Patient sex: M
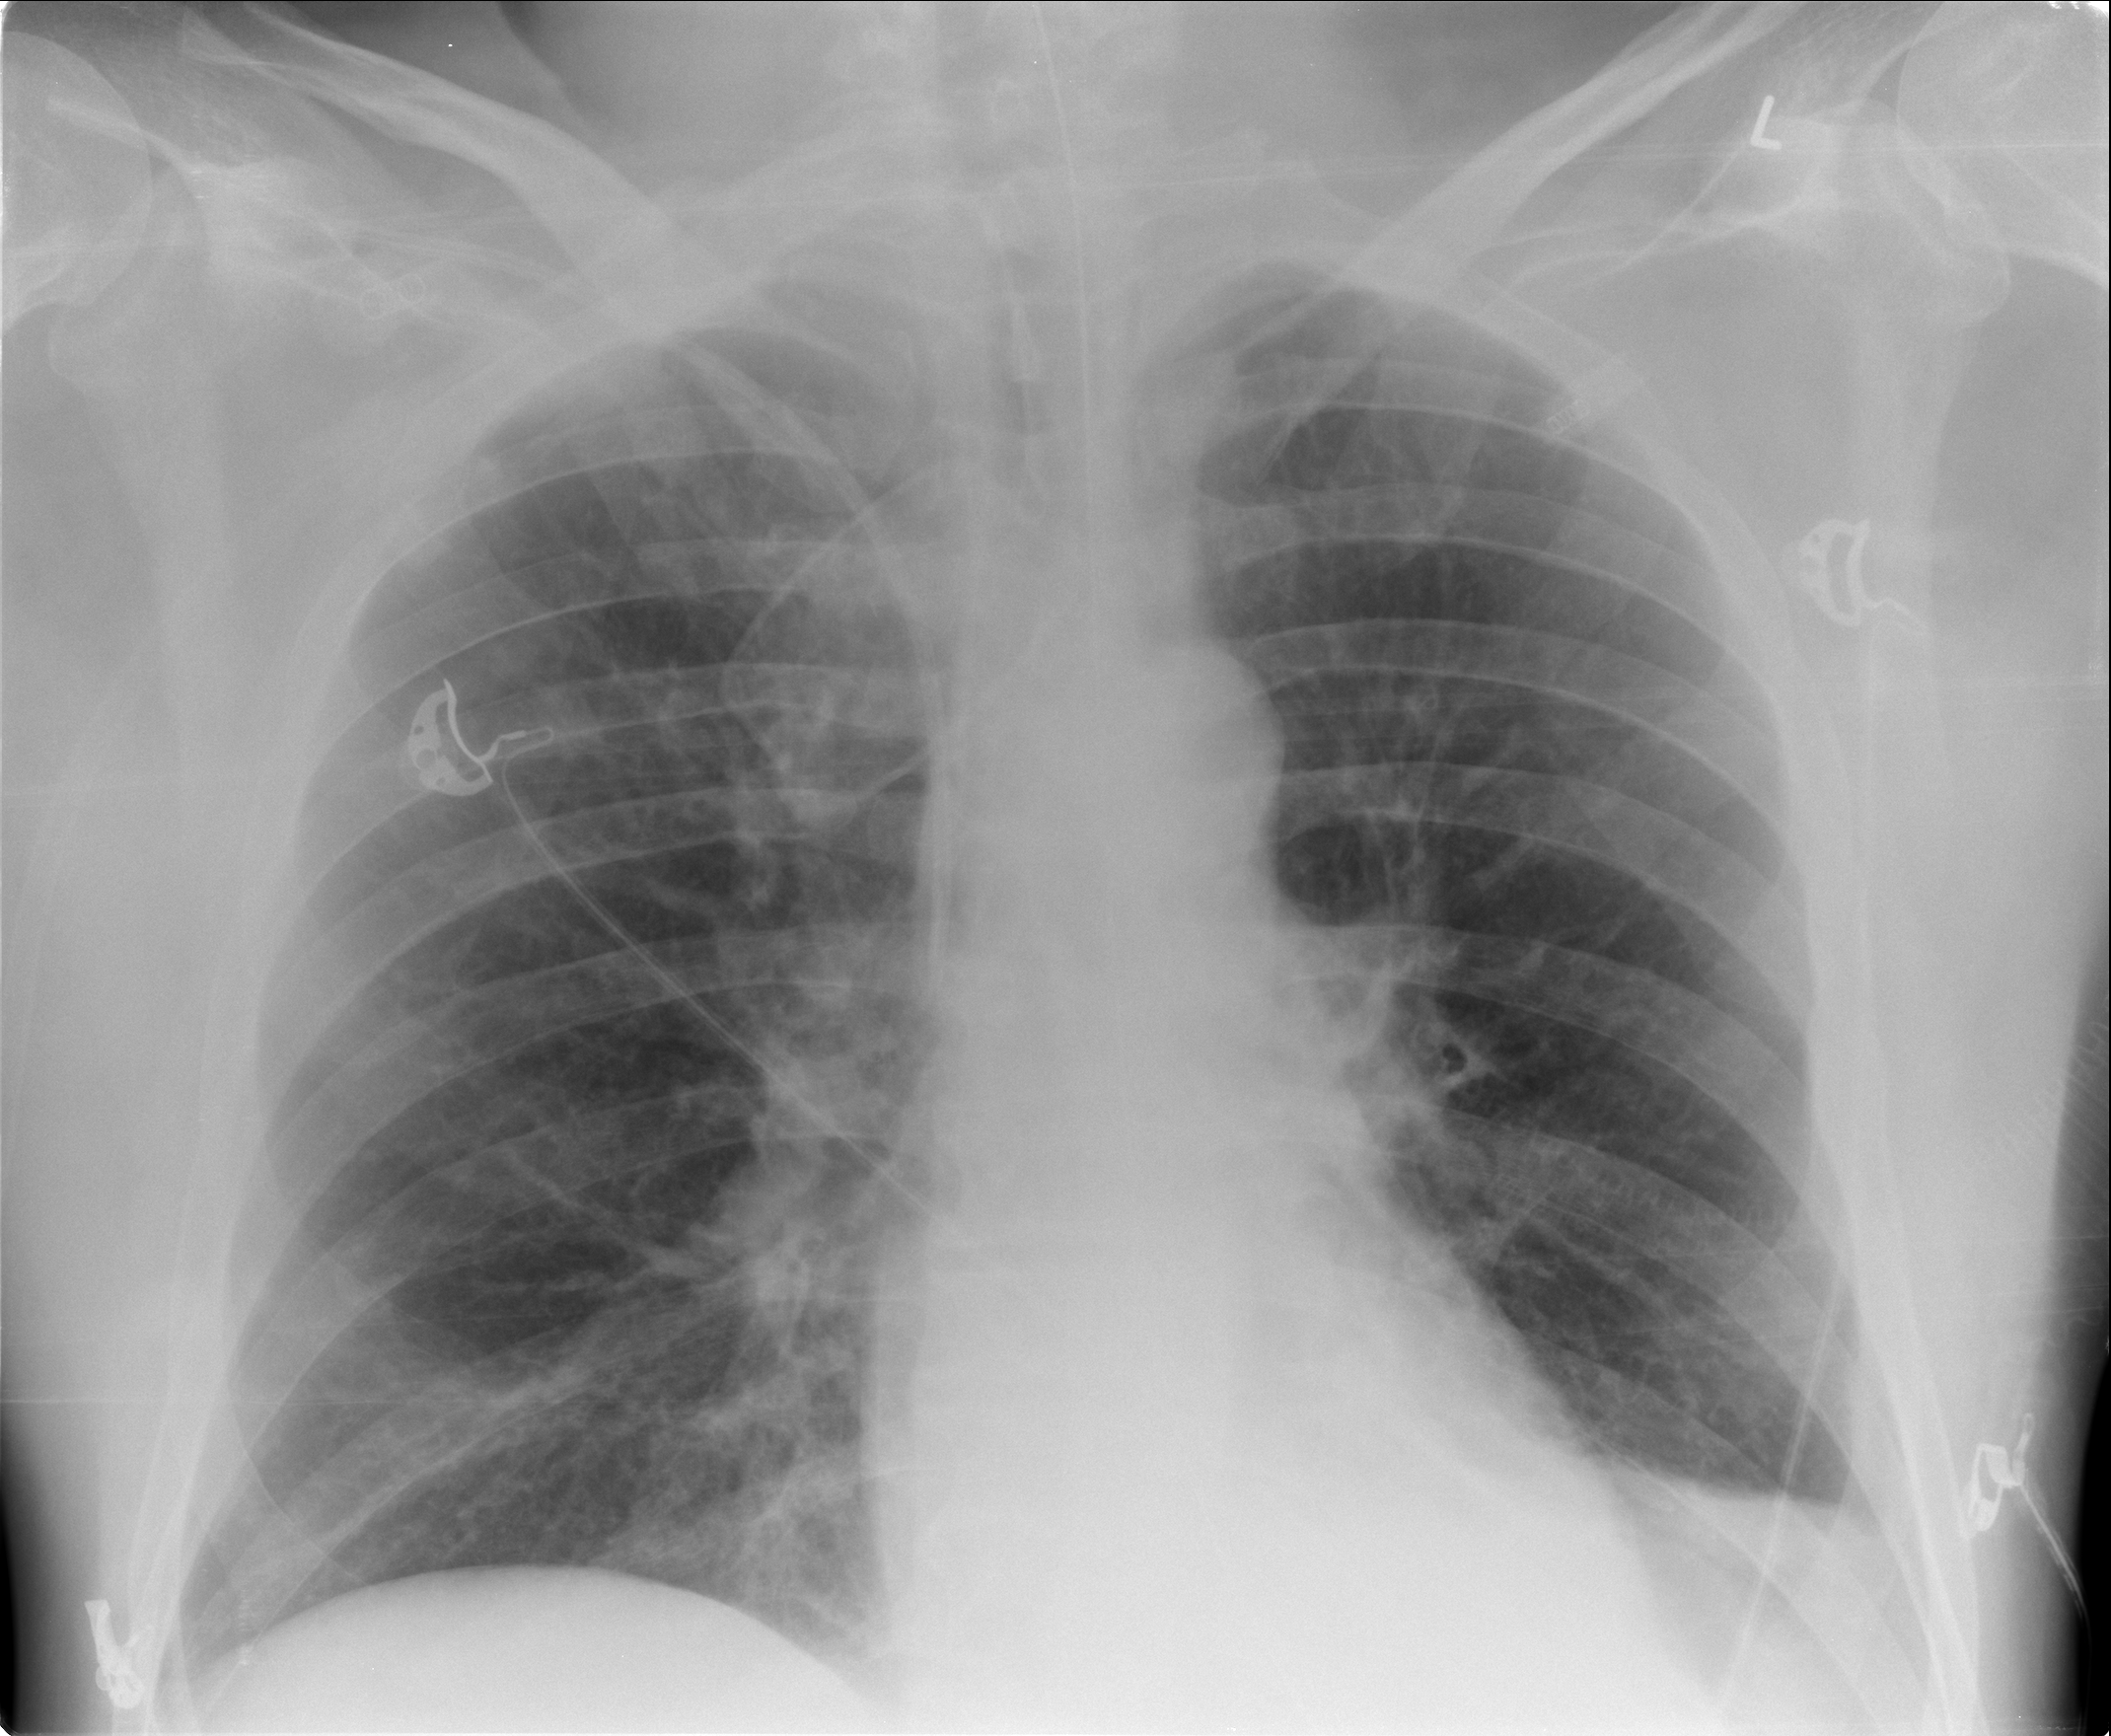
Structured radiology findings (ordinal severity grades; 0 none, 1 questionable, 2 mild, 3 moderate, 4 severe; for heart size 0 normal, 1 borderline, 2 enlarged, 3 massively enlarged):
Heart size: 0
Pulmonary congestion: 0
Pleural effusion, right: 0
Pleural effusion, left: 1
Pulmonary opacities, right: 0
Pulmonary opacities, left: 0
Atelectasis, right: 0
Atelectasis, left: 2